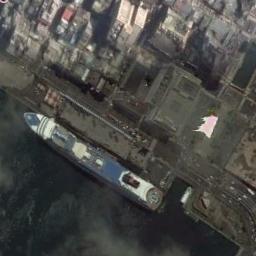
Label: ship